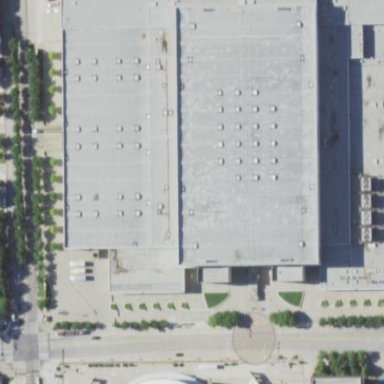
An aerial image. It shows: Convention centre building.